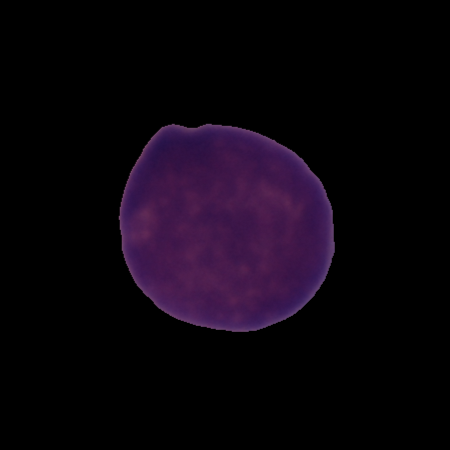
Label: cancer